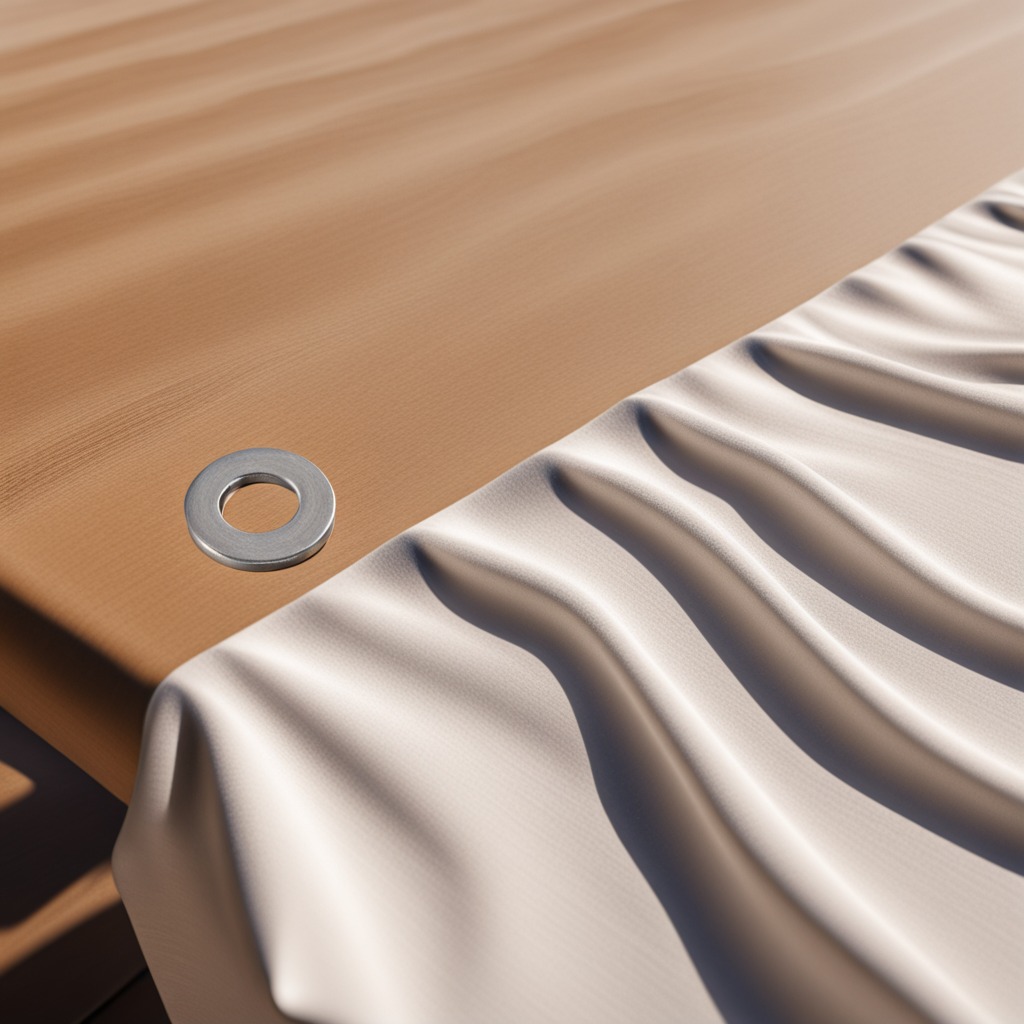
A flat metal washer lies on the wooden table in the outdoor workshop during daytime bright natural light soft shadows worn but beneath the cloth.